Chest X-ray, PA view. Patient: 50 years old, sex M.
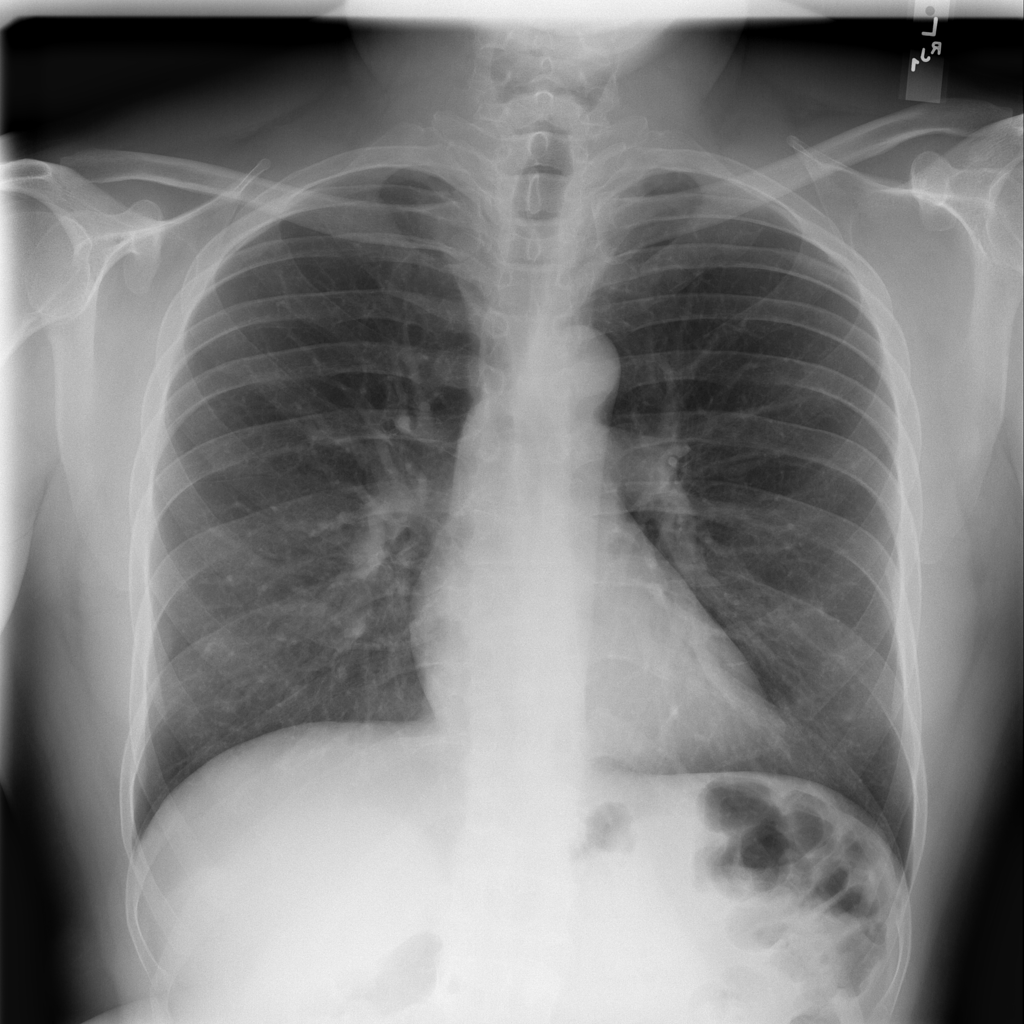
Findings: No Finding